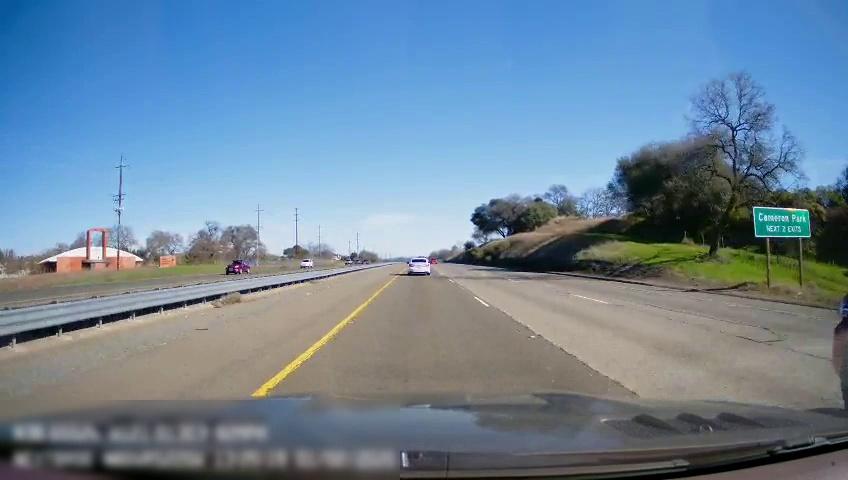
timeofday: Day
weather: Sunny
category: Drivable Space
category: Drivable Space
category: Vehicles | Truck
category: Vehicles | Car
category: Vehicles | Car
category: Vehicles | SUV
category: Vehicles | SUV
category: Lanes | Current Lane
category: Lanes | Current Lane
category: Lanes | Alternate Lane
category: Lanes | Alternate Lane
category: Traffic | Signs